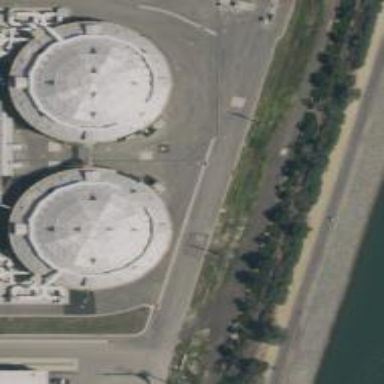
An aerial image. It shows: Storage tank with man-made structure.